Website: bh-photo
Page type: billing-address
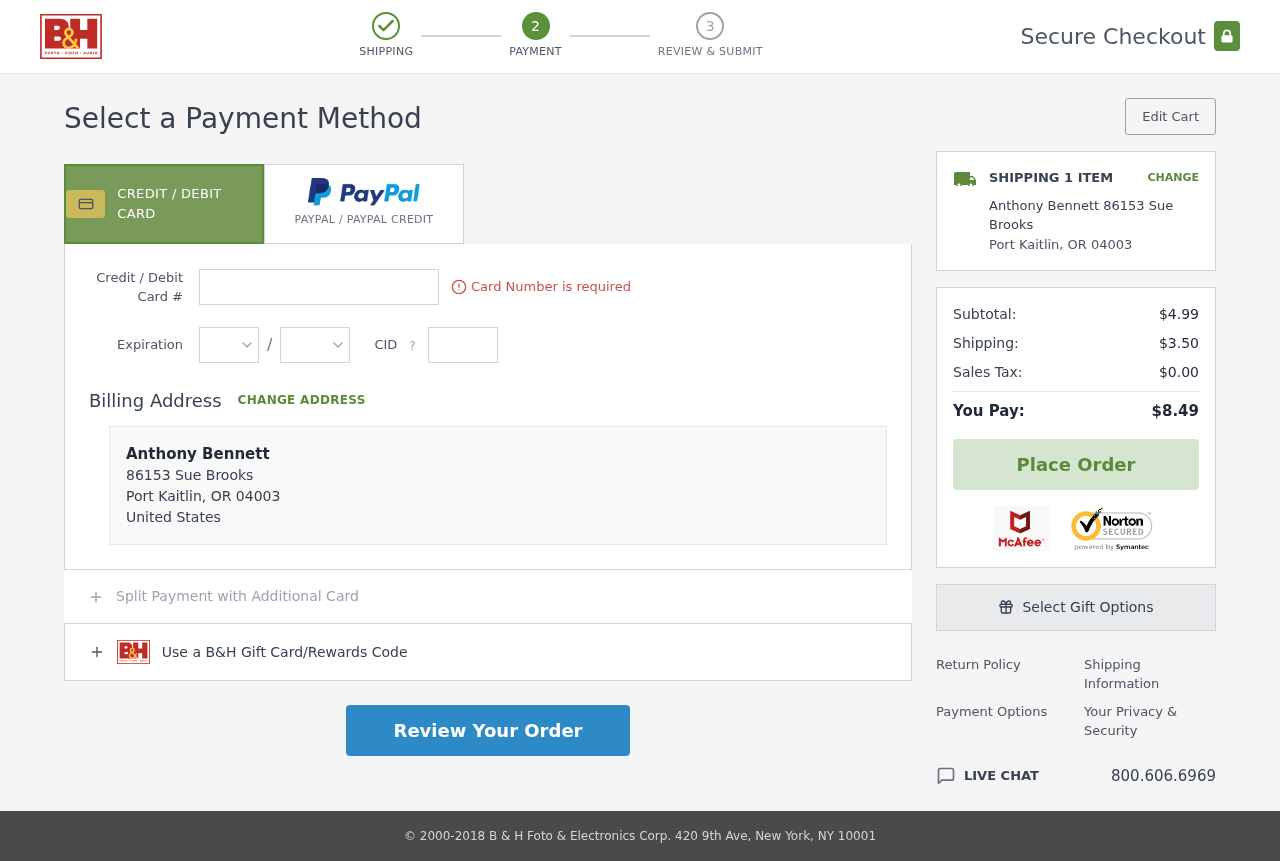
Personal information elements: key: PII_CARD_CVV
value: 6510
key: PII_CARD_EXPIRY_MONTH
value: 11
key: PII_CARD_EXPIRY_YEAR
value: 29
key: PII_CARD_NUMBER
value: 3460 1122 4878 512
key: PII_CITY
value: Port Kaitlin
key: PII_COUNTRY
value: United States
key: PII_FULLNAME
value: Anthony Bennett
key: PII_FULLNAME2
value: Anthony Bennett
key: PII_POSTCODE
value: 04003
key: PII_STATE_ABBR
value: OR
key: PII_STREET
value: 86153 Sue Brooks
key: PII_POSTCODE_FULL
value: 04003
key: PII_POSTCODE_NUMERIC
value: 4003
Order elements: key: ORDER_NUM_ITEMS
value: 1
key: ORDER_SUBTOTAL
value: $4.99
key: ORDER_SHIPPING_COST
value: $3.50
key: ORDER_TAX
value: $0.00
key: ORDER_TOTAL
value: $8.49